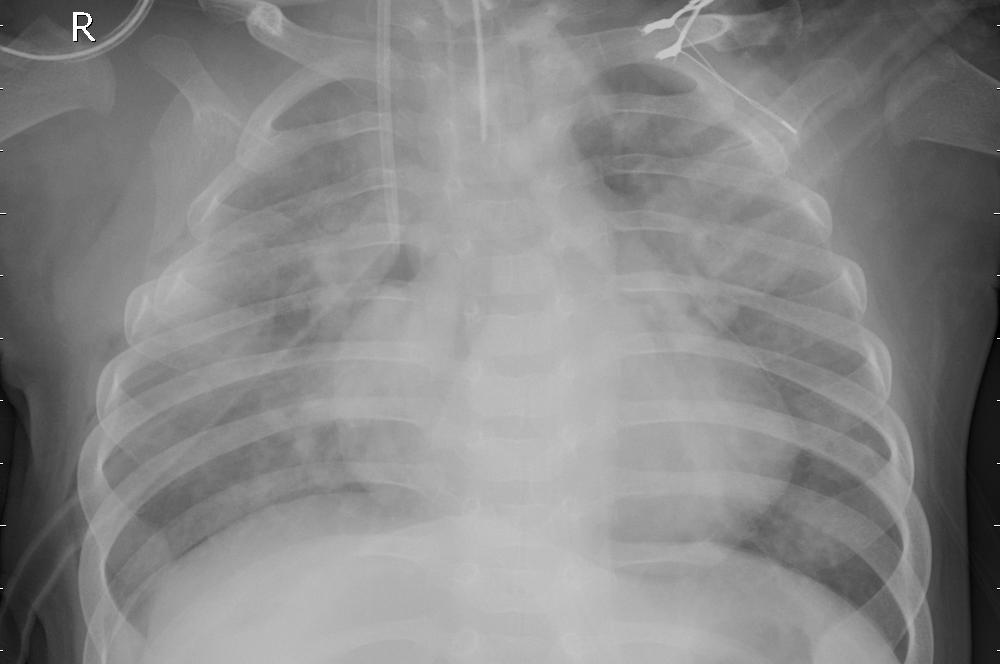
Diagnosis: PNEUMONIA